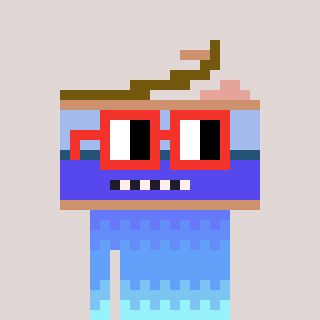
a pixel art character with square red glasses, a canned ham-shaped head and a purple-colored body on a warm background